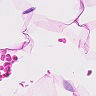
Metastatic tissue present: no